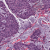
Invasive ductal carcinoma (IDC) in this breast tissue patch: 1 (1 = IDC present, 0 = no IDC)